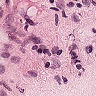
Metastatic tissue present: no